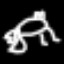
Label: frog